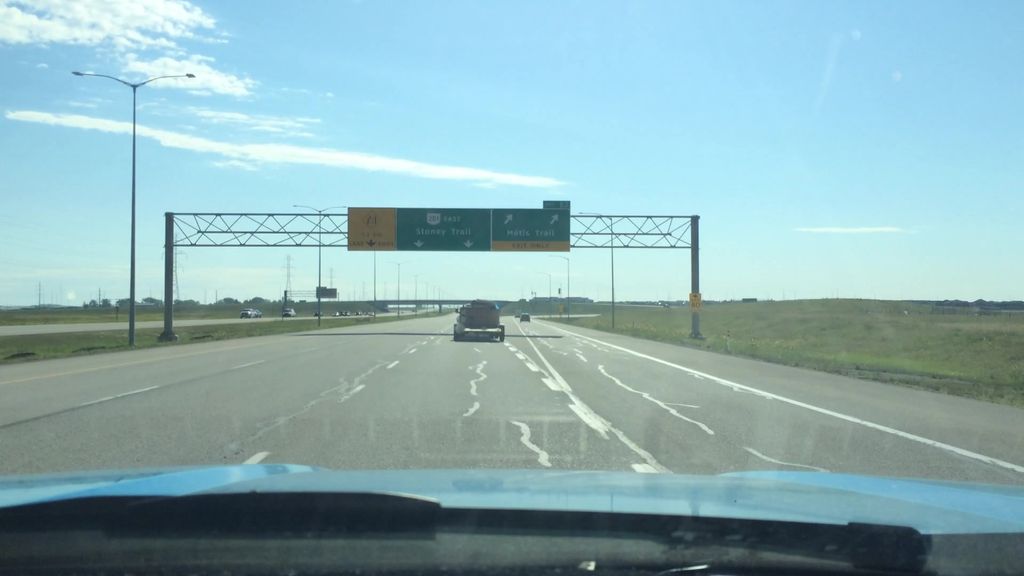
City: calgary